Field crop: maize
Growth stage: 1
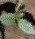
Species: datura